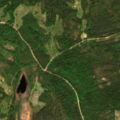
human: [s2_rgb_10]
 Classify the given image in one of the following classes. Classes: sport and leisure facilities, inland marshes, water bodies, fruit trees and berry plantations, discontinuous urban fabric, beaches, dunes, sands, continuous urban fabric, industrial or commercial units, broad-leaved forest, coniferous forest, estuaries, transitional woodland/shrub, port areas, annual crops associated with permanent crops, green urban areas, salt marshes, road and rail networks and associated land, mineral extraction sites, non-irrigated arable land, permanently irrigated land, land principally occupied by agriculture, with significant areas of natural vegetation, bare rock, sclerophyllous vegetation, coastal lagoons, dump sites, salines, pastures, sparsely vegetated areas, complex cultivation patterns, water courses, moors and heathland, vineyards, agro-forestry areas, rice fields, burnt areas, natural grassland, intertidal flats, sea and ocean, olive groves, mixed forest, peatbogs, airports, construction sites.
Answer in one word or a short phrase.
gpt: coniferous forest, mixed forest, transitional woodland/shrub